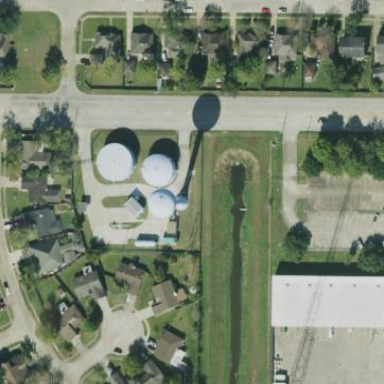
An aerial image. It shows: Man-made water works facility.